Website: bh-photo
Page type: customer-info-address
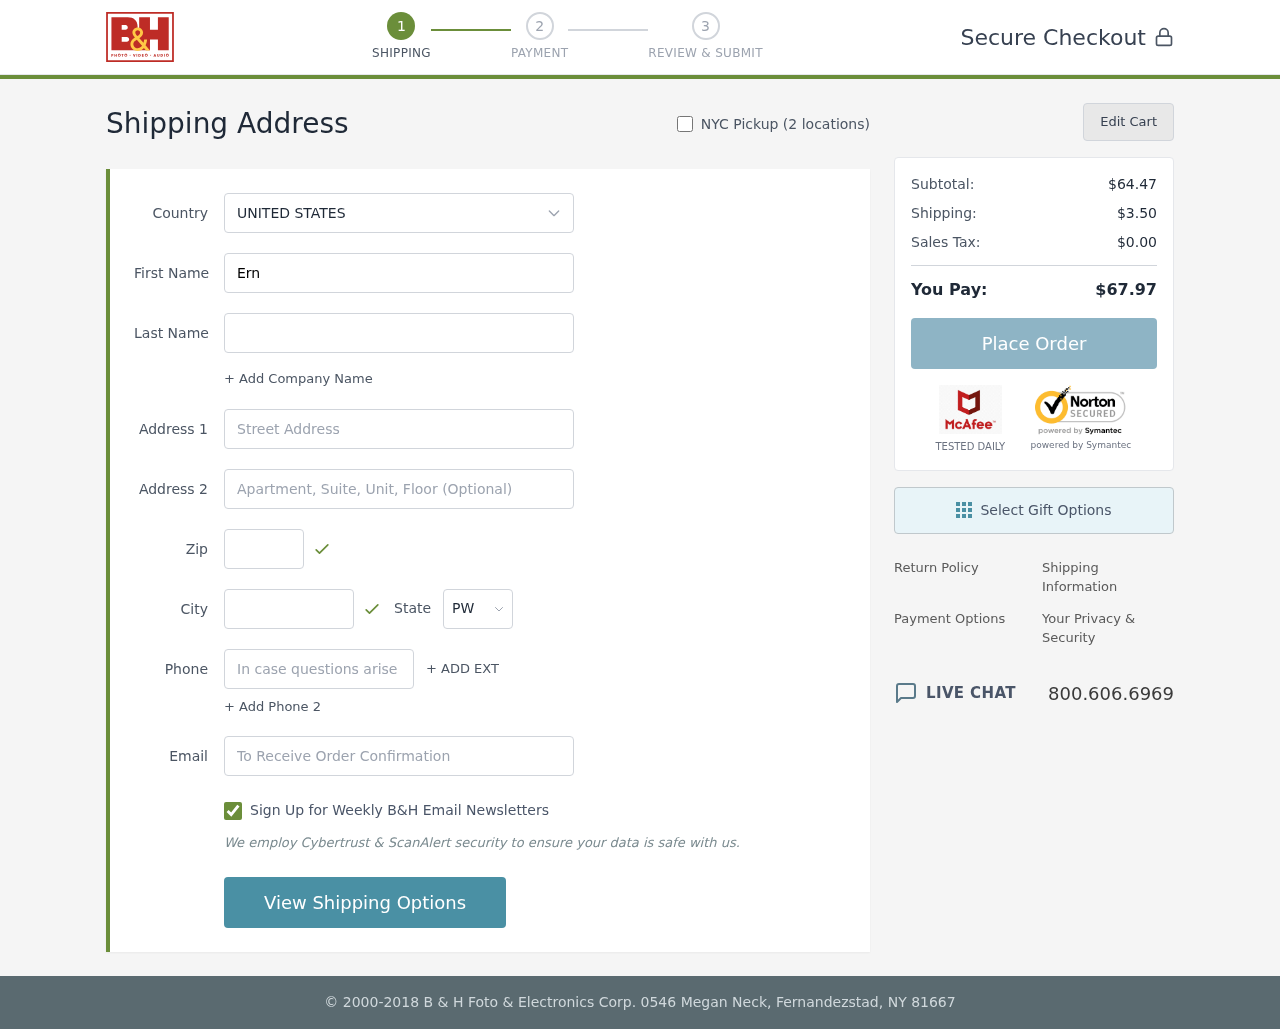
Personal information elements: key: PII_CITY
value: South Johnshire
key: PII_COUNTRY
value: United States
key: PII_EMAIL
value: ernest.barry@hotmail.com
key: PII_FIRSTNAME
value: Ernest
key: PII_LASTNAME
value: Barry
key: PII_PHONE
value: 5897578387
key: PII_POSTCODE
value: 49438
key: PII_STATE_ABBR
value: PW
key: PII_STREET
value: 777 Timothy Court Apt. 065
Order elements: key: ORDER_SUBTOTAL
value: $64.47
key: ORDER_SHIPPING_COST
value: $3.50
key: ORDER_TAX
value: $0.00
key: ORDER_TOTAL
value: $67.97